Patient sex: F
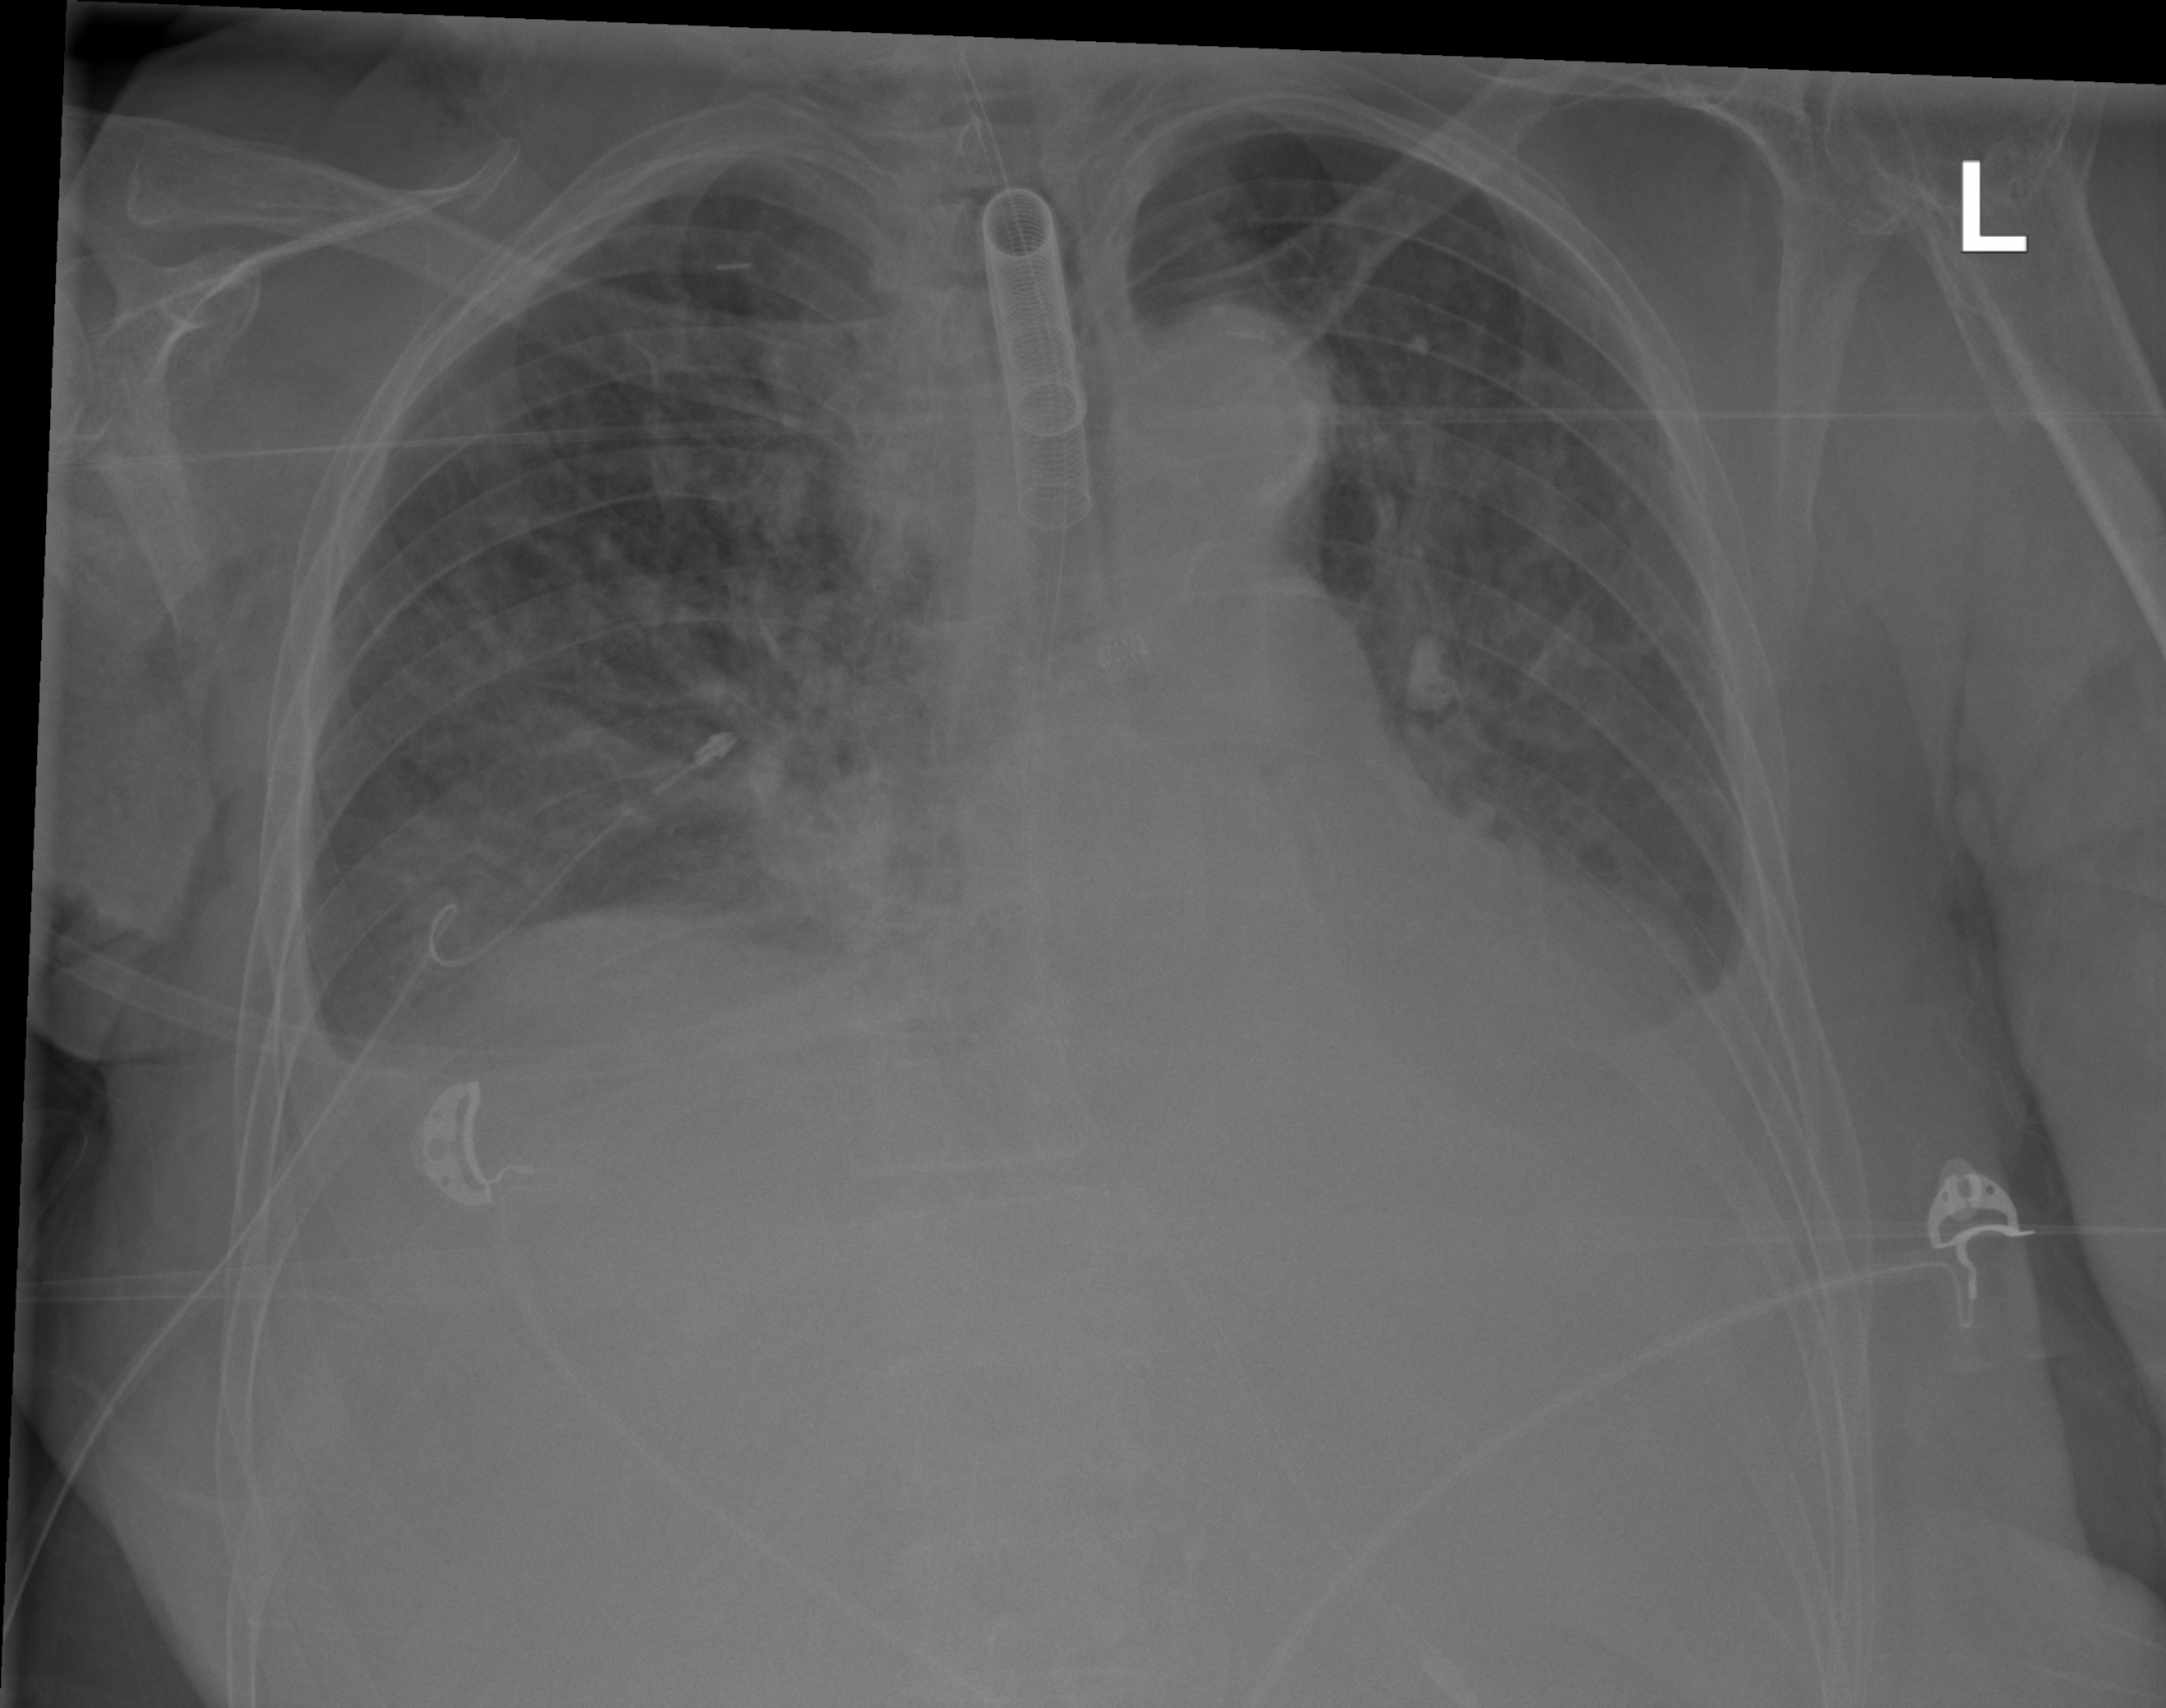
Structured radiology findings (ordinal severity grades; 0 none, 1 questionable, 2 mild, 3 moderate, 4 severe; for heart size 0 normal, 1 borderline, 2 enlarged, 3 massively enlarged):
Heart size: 1
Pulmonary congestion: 2
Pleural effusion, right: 2
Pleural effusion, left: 2
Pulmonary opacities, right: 3
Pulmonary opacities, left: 3
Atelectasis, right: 2
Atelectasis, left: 2